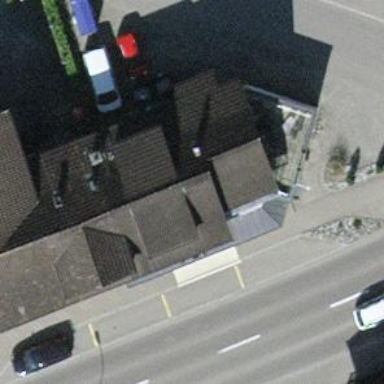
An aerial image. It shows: Bakery.